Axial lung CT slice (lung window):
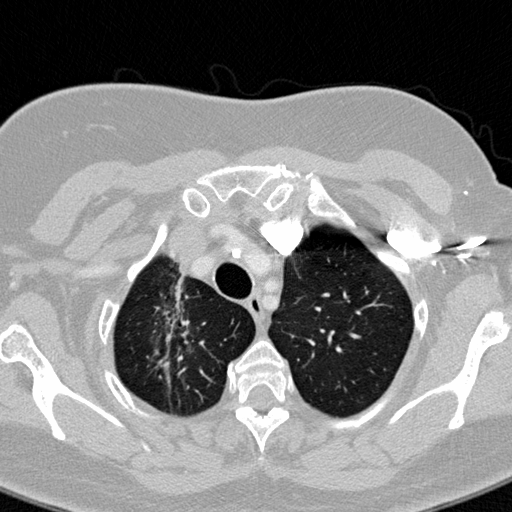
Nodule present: no